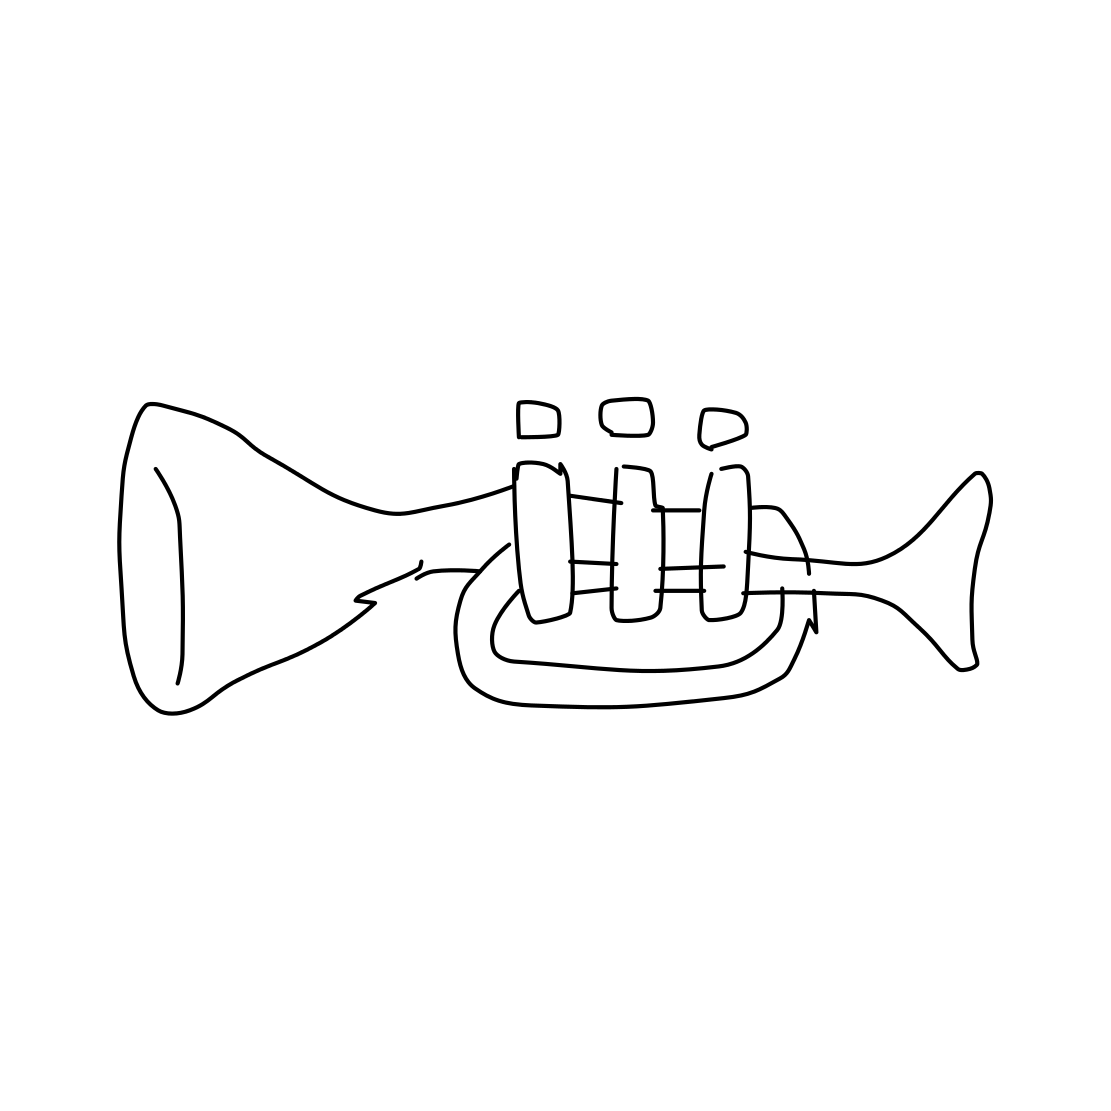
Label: trumpet